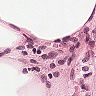
Metastatic tissue present: no